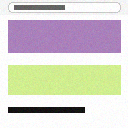
Screen state: on